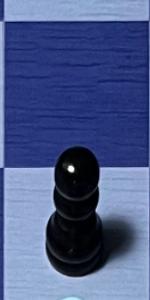
Label: Pawn_Black